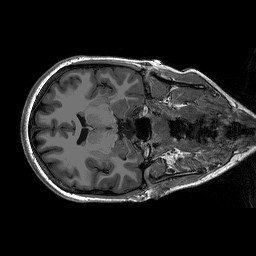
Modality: T1w
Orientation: axial
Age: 23
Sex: female